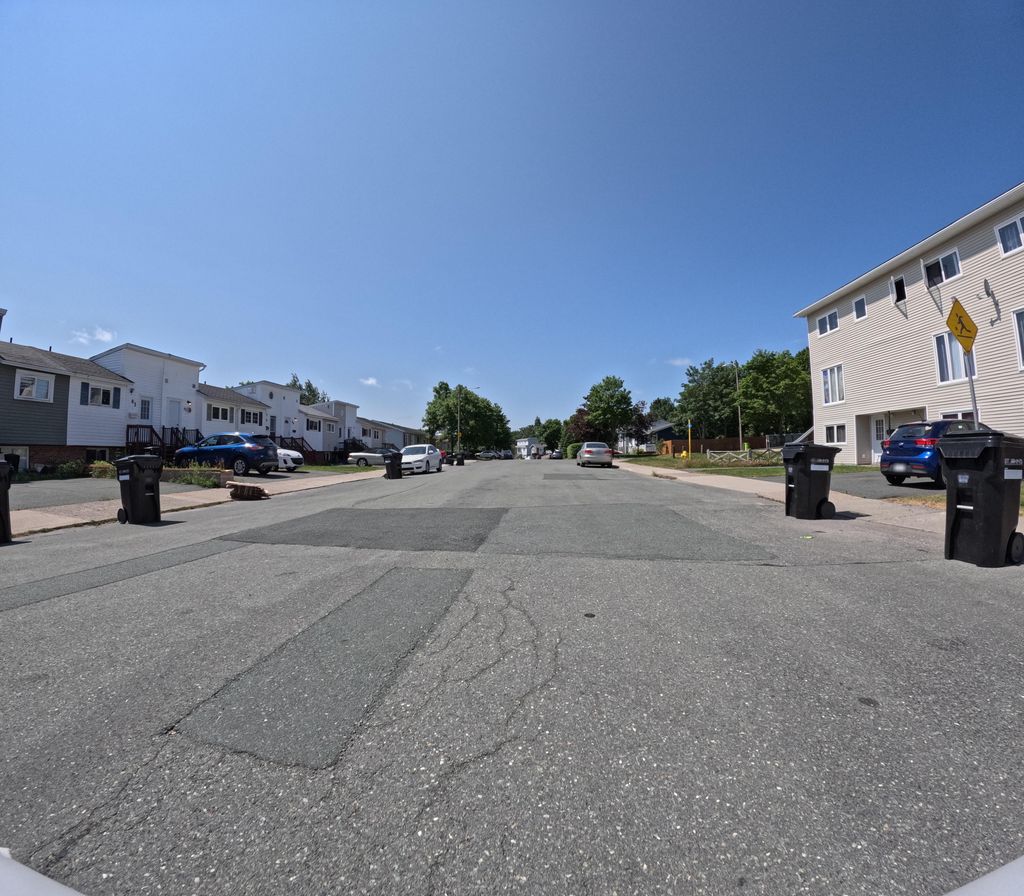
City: st_johns